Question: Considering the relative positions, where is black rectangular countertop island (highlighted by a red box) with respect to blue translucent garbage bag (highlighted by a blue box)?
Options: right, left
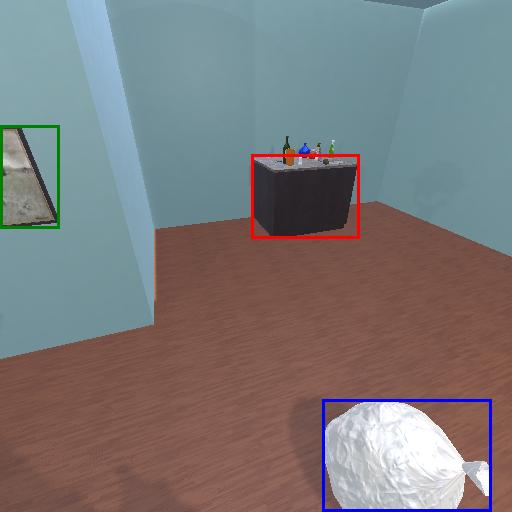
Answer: right